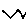
Label: zigzag